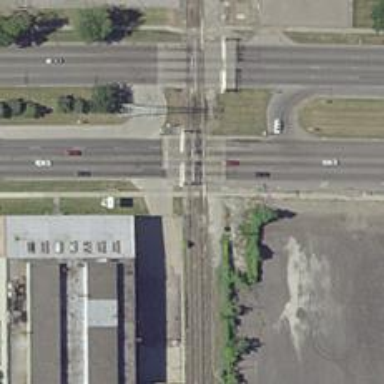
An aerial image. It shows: Railway crossing.